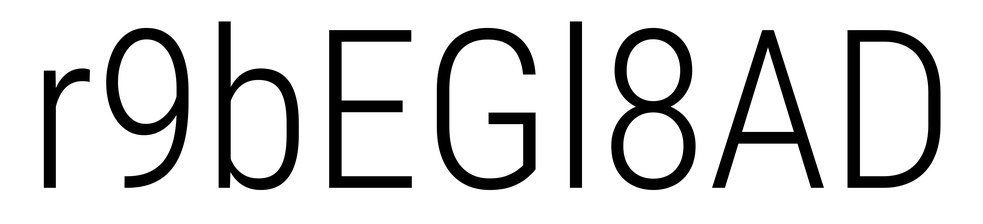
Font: Roboto_Condensed_Light